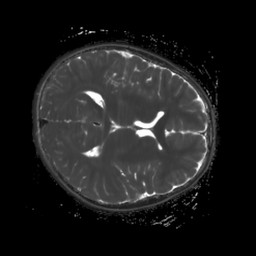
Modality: T2map
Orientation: axial
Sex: male
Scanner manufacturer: siemens
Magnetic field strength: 3 T
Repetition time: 4 s